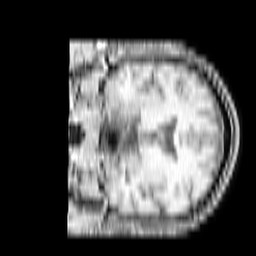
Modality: T1w
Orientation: coronal
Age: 38
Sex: male
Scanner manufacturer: philips
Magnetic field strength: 1.5 T
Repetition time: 0.1914 s
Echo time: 0.00183 s